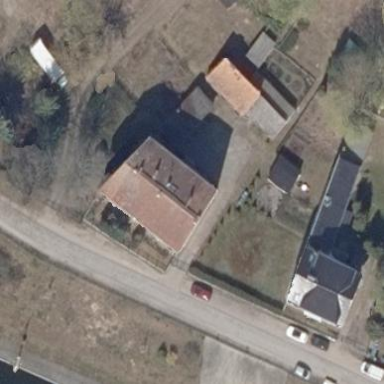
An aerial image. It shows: Detached building.